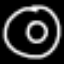
Label: donut